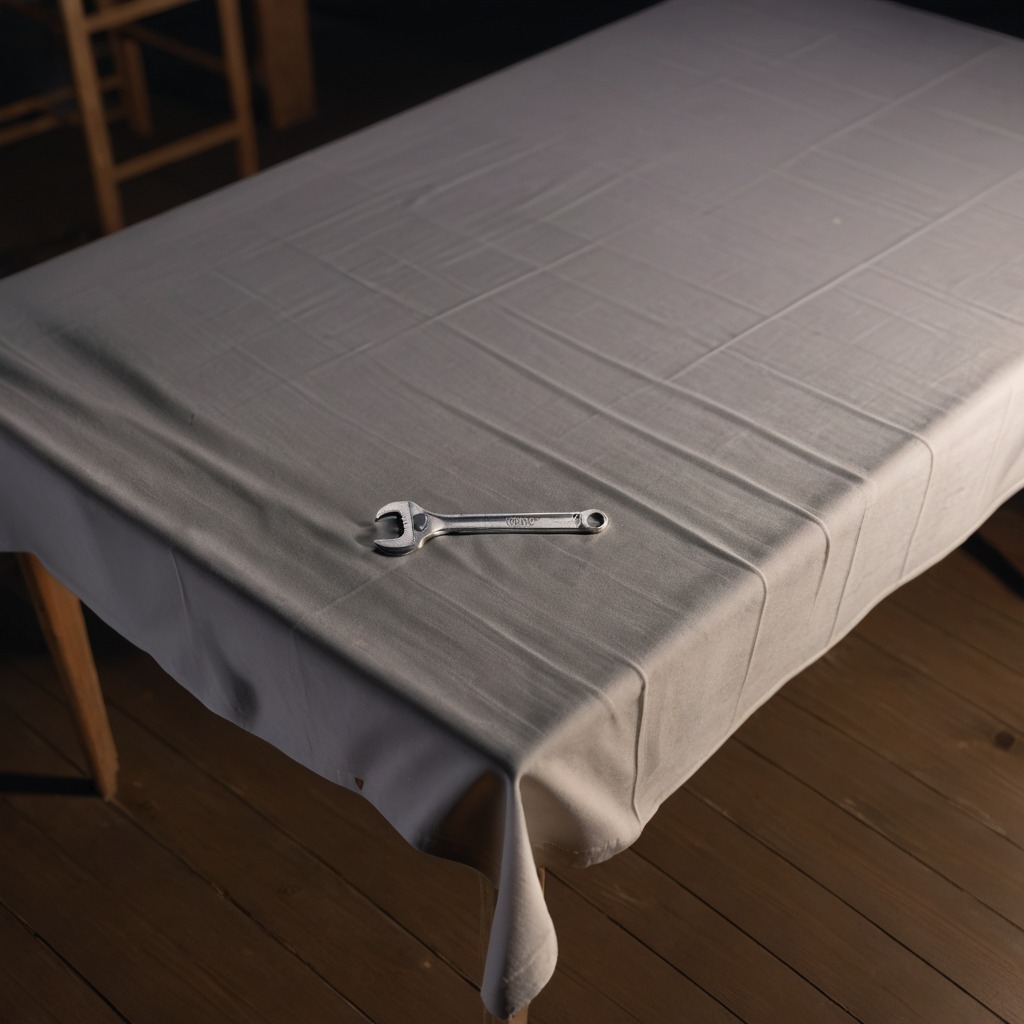
An wrench is lying on the wooden table.